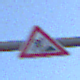
Verkehrszeichen: Arbeitsstelle
Umgebung: Outdoor, Nature
Tageszeit: Dawn
Wetter: Clear
Licht: Natural
Jahreszeit: NotSpecified
Kontrast: LowContrast